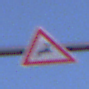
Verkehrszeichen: WildwechselLinks
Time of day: SunriseSunset
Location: Outdoor (Nature)
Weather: Clear
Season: NotSpecified
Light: Natural